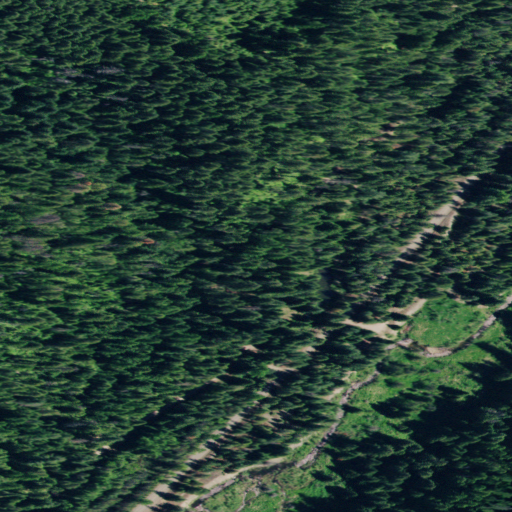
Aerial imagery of valley in Idaho named Beagle Gulch containing evergreen forest, woody wetlands, shrub, and herbaceous wetlands